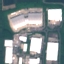
Land use / land cover: Industrial